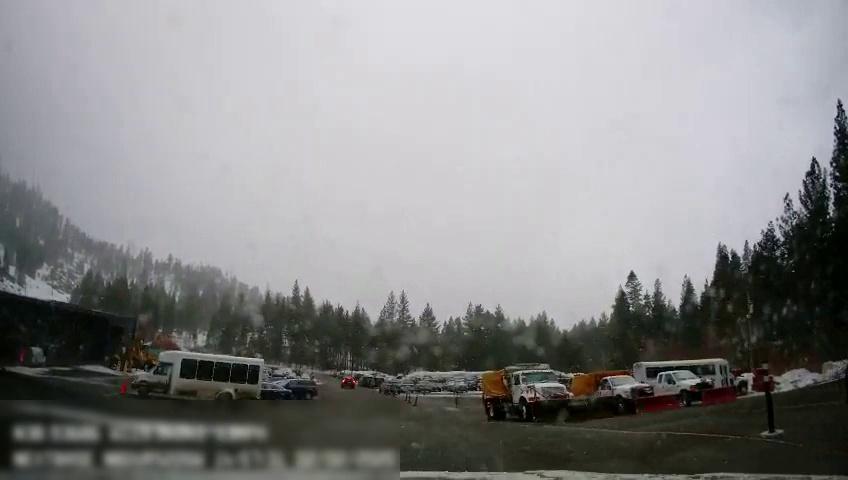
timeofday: Day
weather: Snowy
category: Vehicles | Other LV
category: Vehicles | Other LV
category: Vehicles | Other LV
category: Vehicles | Other LV
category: Vehicles | Truck
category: Vehicles | Car
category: Vehicles | SUV
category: Drivable Space